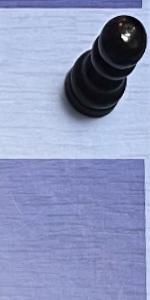
Label: Empty